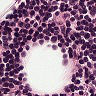
Metastatic tissue present: no